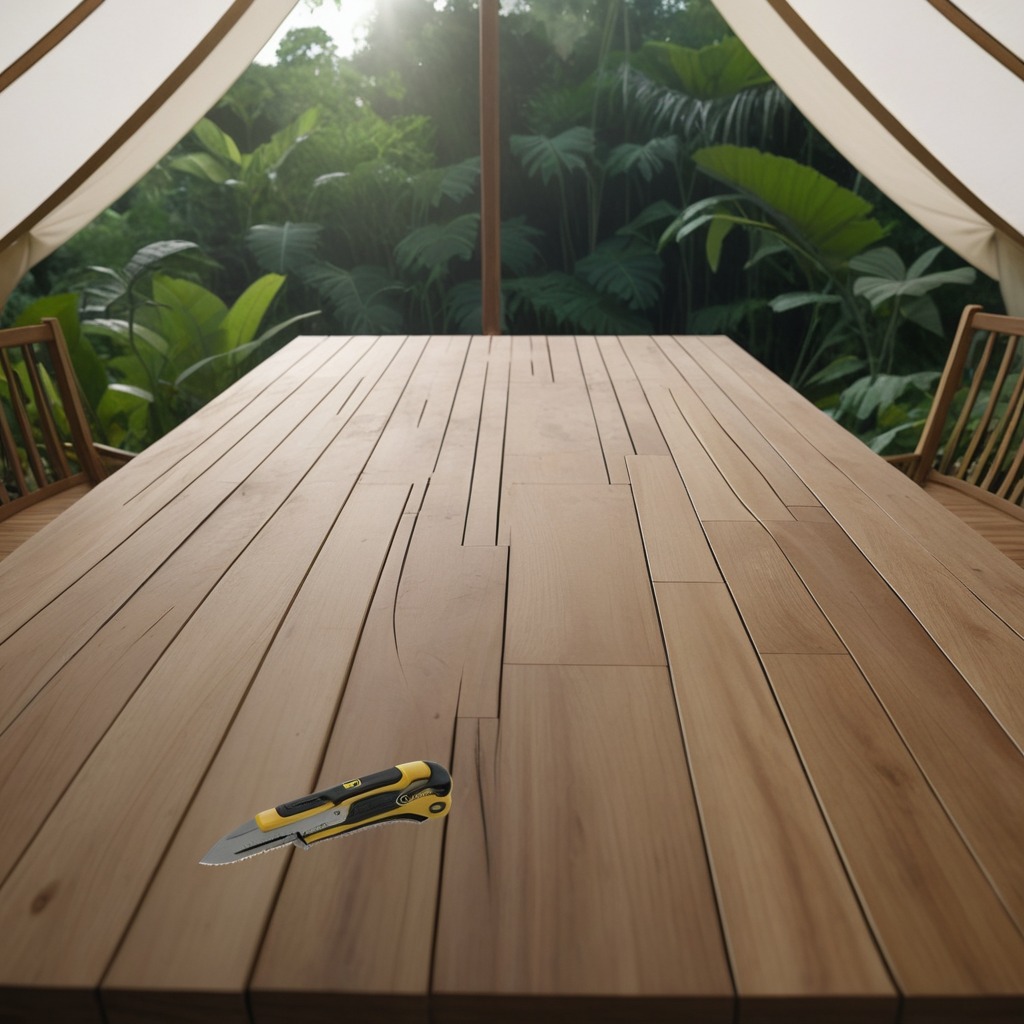
A utility knife is lying on the wooden table inside a jungle field workshop tent.